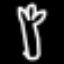
Label: fork